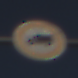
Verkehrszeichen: VerbotFuerKraftfahrzeugeUeberDreiKommaFuenfTonnen
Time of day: MorningAfternoon
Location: Outdoor (Special)
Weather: PartlyCloudy
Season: NotSpecified
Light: Natural